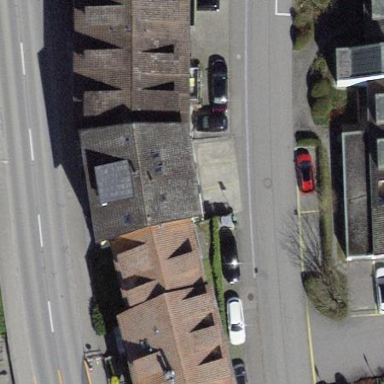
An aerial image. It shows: Building with tiled roof.